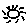
Label: sun